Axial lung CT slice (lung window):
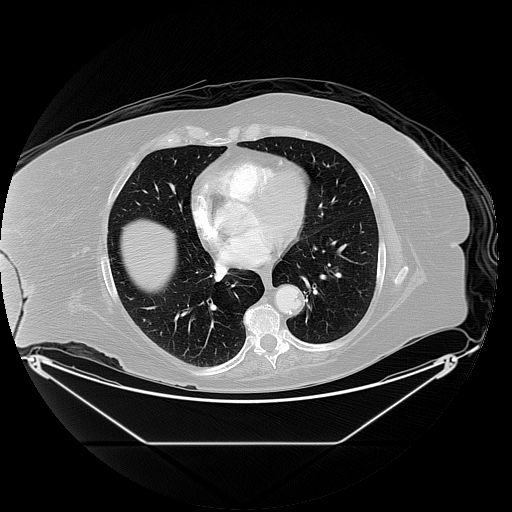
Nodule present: no